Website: apple
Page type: account-selection
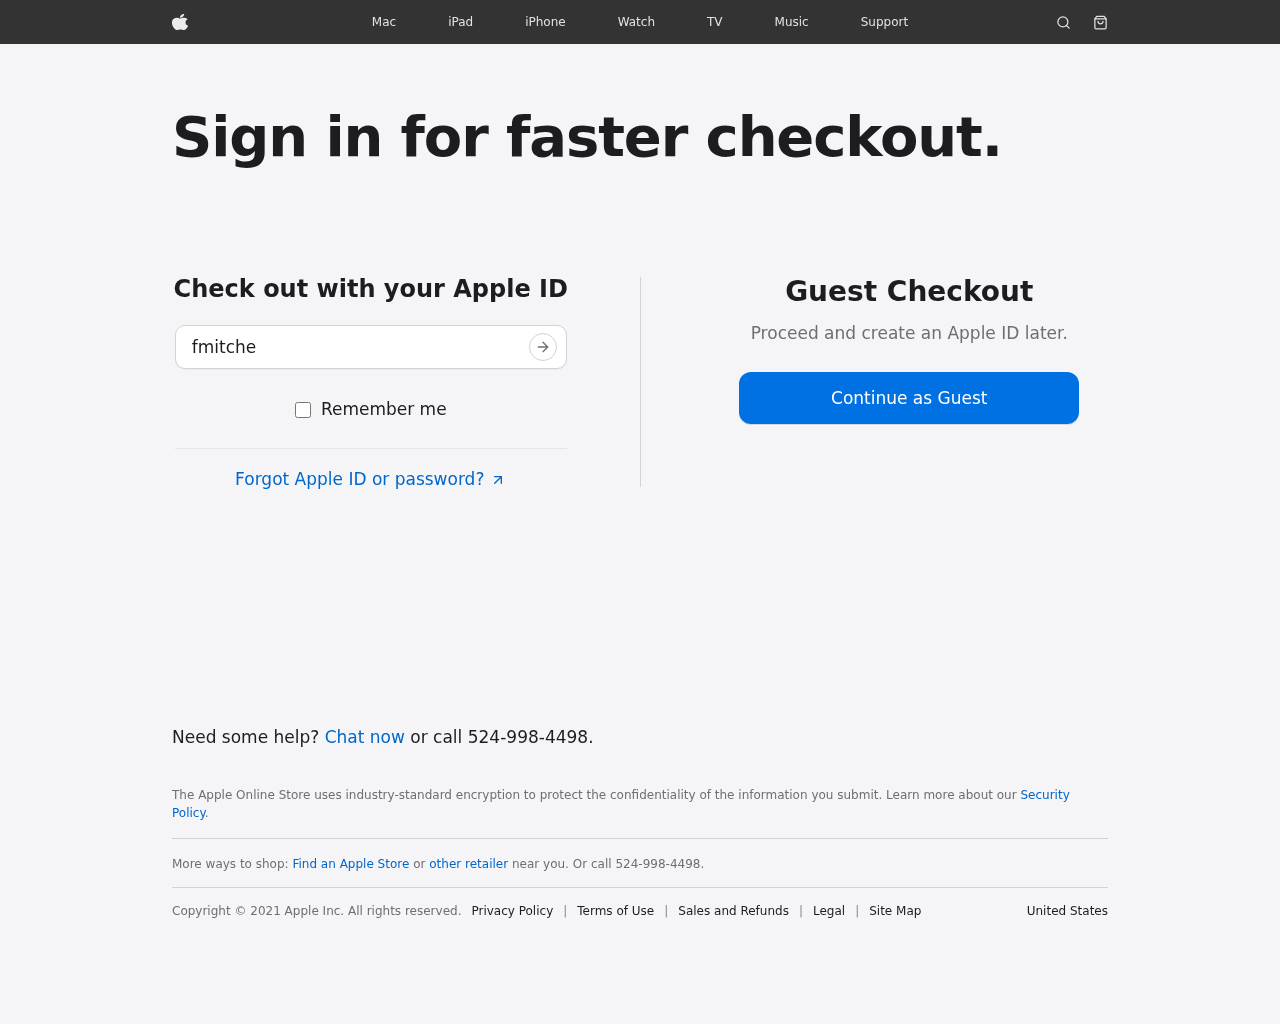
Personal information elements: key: PII_LOGIN_USERNAME
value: fmitchell530